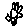
Label: flower